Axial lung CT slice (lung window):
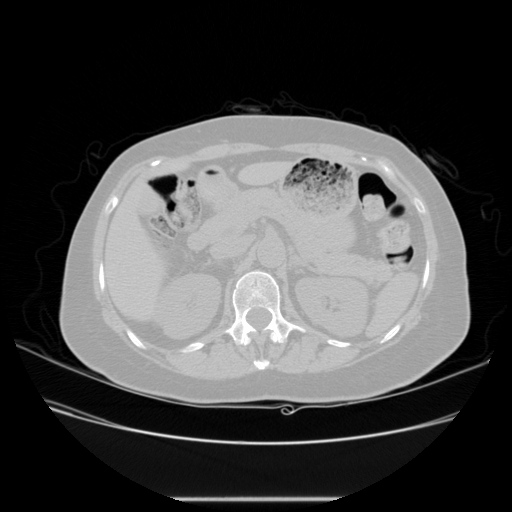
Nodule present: no